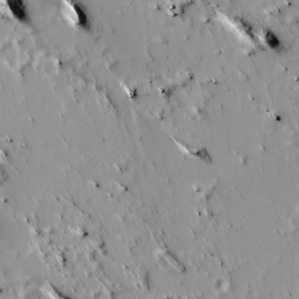
Label: non_frost